Current action and preconditions to check: trajectory_clear

Your task: For each precondition in the list above, predict whether it will hold at this action.

Consider the current scene as observed from the mobile robot's camera, and analyze the predicted future states of all dynamic agents (e.g., people, animals, vehicles, or any moving entities) within the NEXT SECOND.

IMPORTANT: Only answer "very likely" if you are absolutely certain—based on strong, clear evidence—that a dynamic agent will violate the precondition in the predicted future state. Do NOT answer "very likely" for unlikely, ambiguous, or low-probability risks.

Ask yourself for each precondition: Is there a high probability, with clear and convincing evidence, that the predicted future states of any dynamic agent will interfere with the predicted future state of the currently executing action within the NEXT SECOND, causing that precondition to fail?

Assess the risk level based on these predictions. Use "likely" or "very likely" if motions create a clear risk of interference.

Use "neutral" or "improbable" if agents are nearby but their predicted paths are clearly diverging or non-conflicting.

Failure Risk Categories: "very improbable", "improbable", "neutral", "likely", "very likely"

Answer Format: Output ONLY the probability_of_failure value from these categories: "very improbable", "improbable", "neutral", "likely", "very likely"

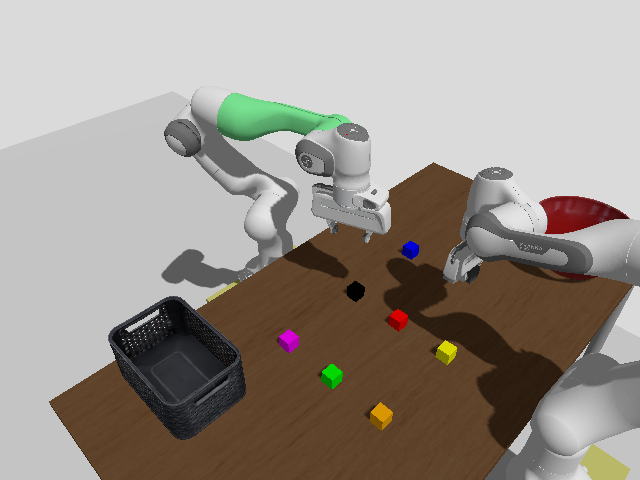

Answer: improbable